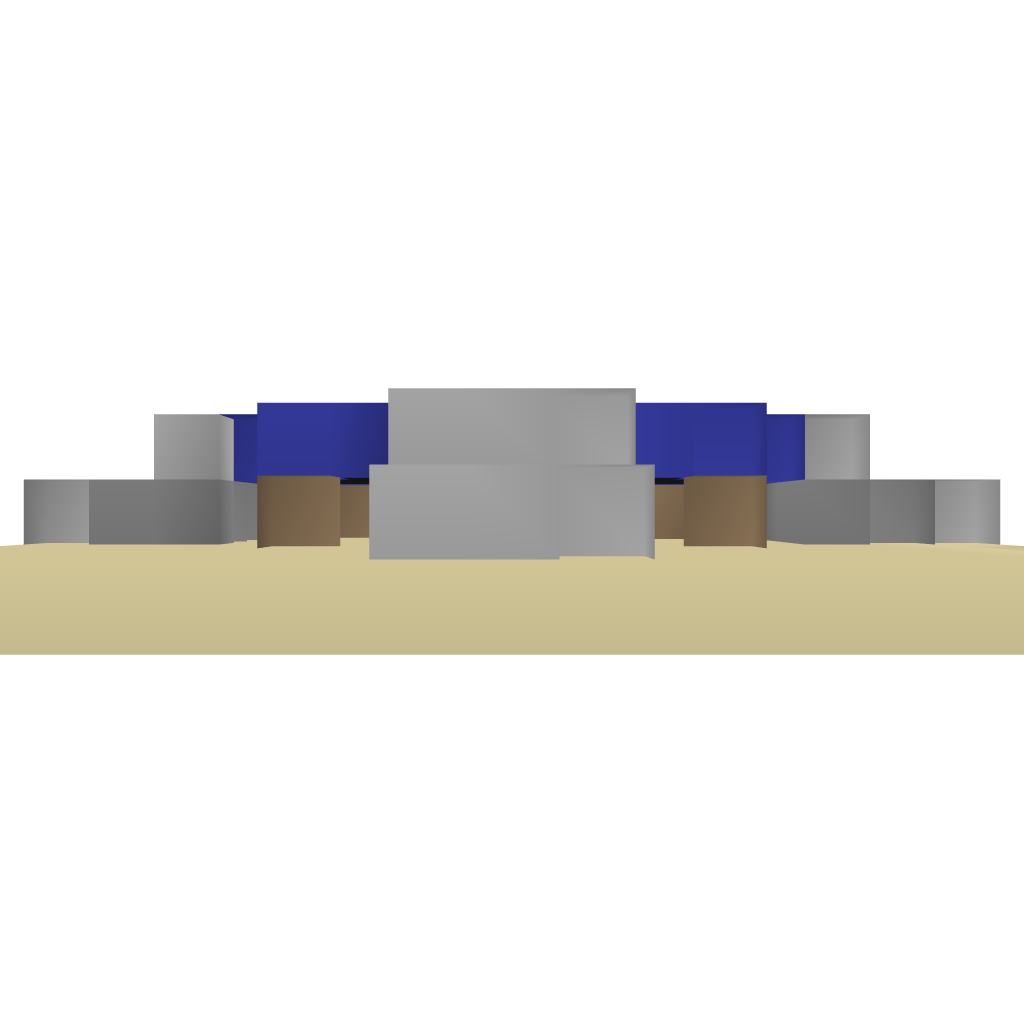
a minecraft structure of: Trampoline